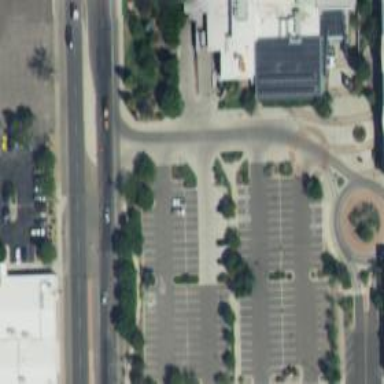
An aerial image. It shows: Parking space is available.